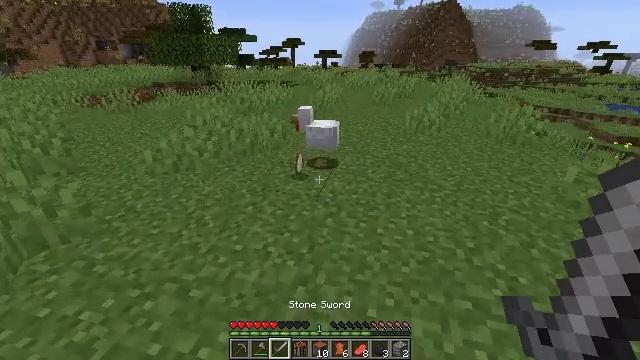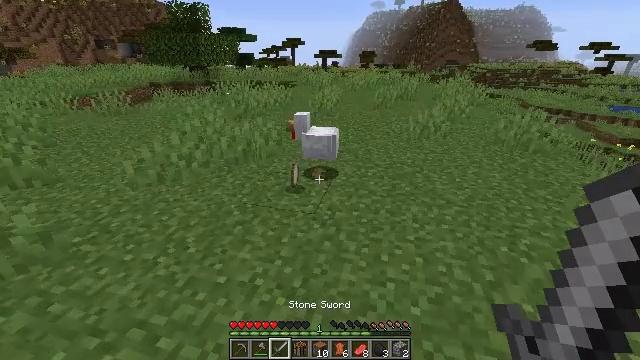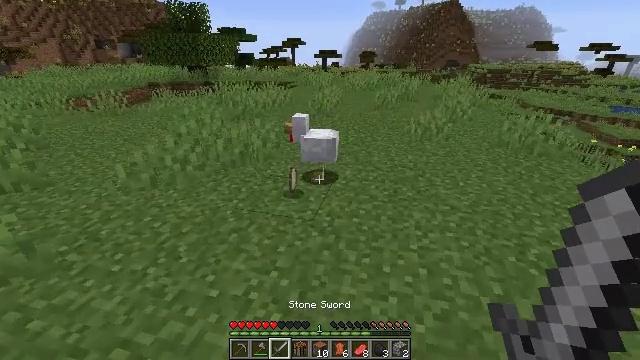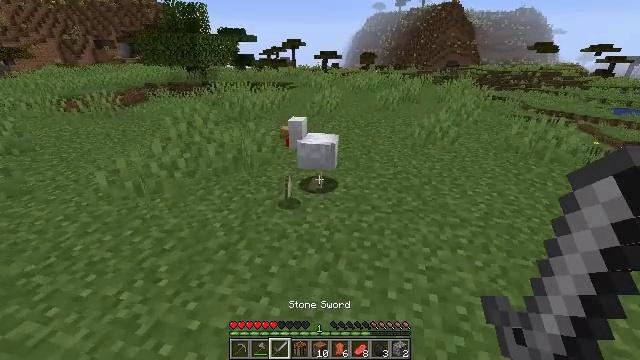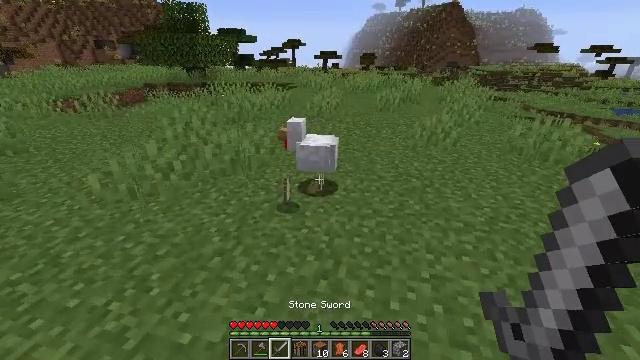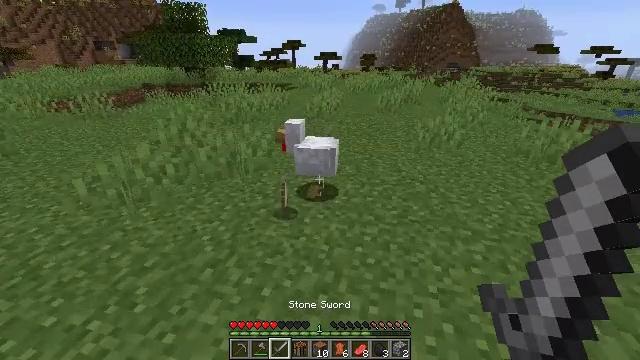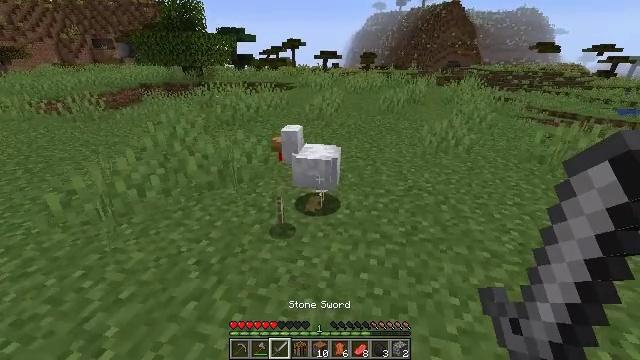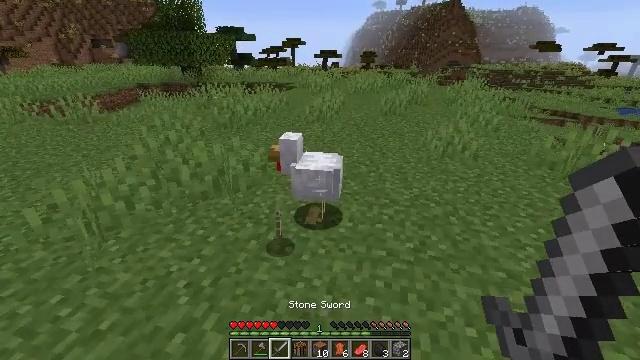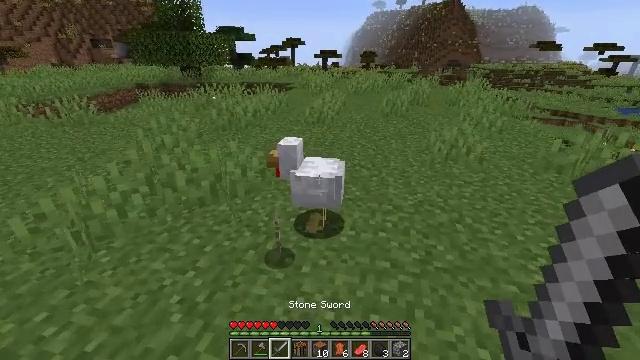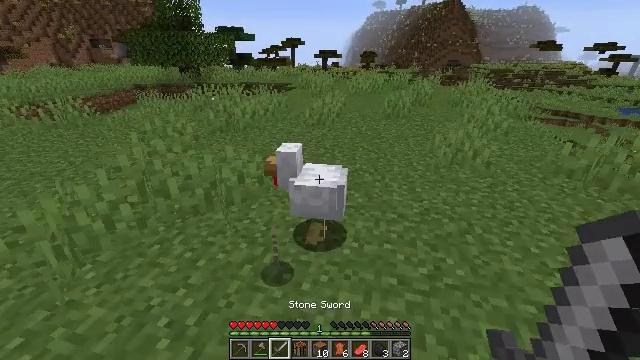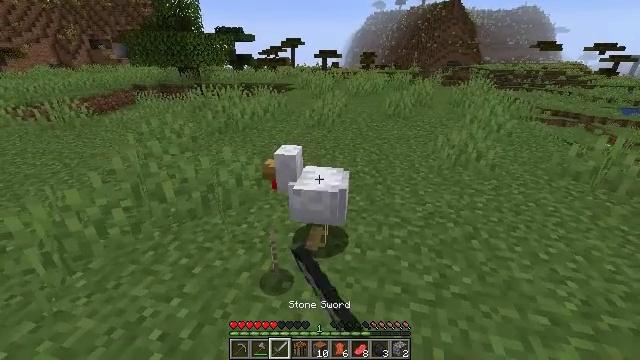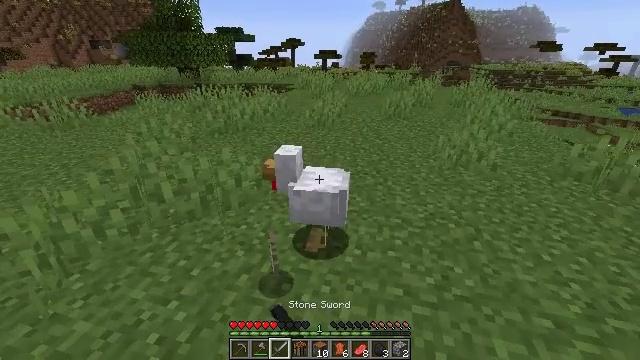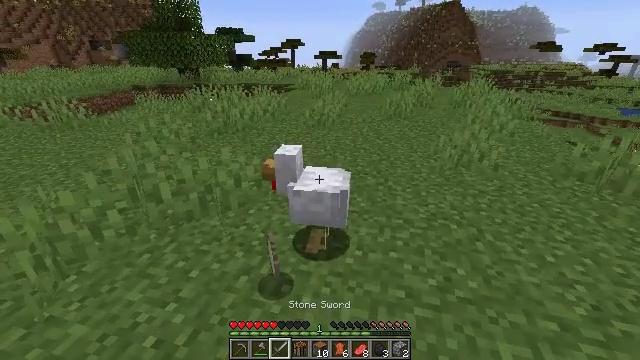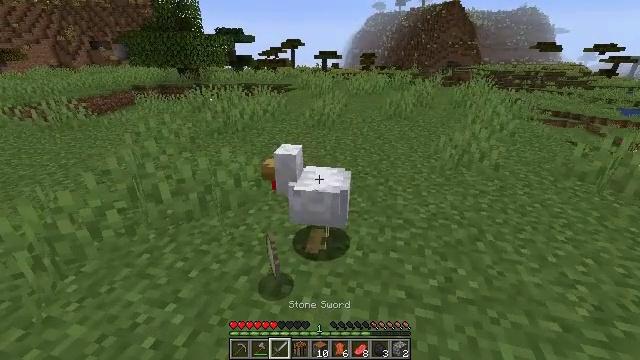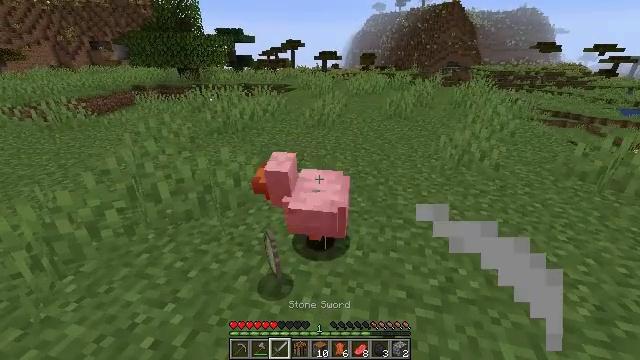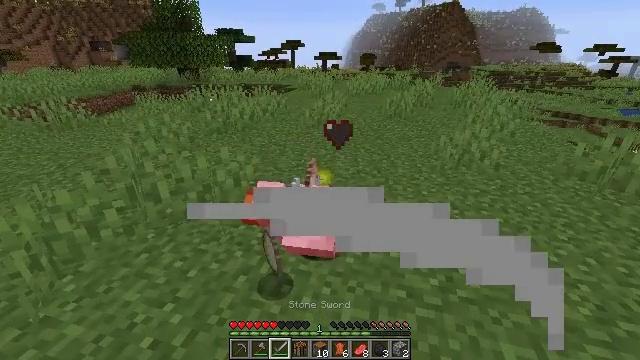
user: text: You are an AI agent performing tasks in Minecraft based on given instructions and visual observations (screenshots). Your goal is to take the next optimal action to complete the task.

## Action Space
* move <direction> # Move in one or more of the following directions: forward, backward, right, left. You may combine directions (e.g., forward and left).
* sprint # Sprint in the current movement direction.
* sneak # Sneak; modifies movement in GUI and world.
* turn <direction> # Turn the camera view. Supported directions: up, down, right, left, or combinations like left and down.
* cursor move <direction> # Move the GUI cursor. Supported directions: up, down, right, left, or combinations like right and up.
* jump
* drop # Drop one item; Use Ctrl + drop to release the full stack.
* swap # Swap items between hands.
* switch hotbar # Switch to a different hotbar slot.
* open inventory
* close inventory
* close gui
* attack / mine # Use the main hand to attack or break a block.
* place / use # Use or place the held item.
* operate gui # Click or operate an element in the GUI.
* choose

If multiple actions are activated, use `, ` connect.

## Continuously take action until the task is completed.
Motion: motion action
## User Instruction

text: Kill the chicken.
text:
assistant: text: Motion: move forward
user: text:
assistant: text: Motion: move forward
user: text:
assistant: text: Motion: move forward
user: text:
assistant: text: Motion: move forward
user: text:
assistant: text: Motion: move forward
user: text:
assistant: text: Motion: move forward
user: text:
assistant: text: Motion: move forward
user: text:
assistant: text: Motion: move forward
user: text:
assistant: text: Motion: attack / mine
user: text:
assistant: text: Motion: attack / mine
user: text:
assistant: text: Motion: no_op
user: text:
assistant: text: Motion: no_op
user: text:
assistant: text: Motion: no_op
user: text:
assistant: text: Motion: no_op
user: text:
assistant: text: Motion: no_op
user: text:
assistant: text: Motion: no_op
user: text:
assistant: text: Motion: no_op
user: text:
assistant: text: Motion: no_op
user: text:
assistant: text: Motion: no_op
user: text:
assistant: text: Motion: no_op
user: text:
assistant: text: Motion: no_op
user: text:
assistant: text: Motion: move forward, turn left and down
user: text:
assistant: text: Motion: move forward, turn left
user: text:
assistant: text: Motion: move forward, turn left
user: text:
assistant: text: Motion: move forward
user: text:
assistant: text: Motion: move forward
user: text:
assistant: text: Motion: move forward
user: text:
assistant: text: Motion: move forward
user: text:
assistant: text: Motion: move forward
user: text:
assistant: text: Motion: move forward